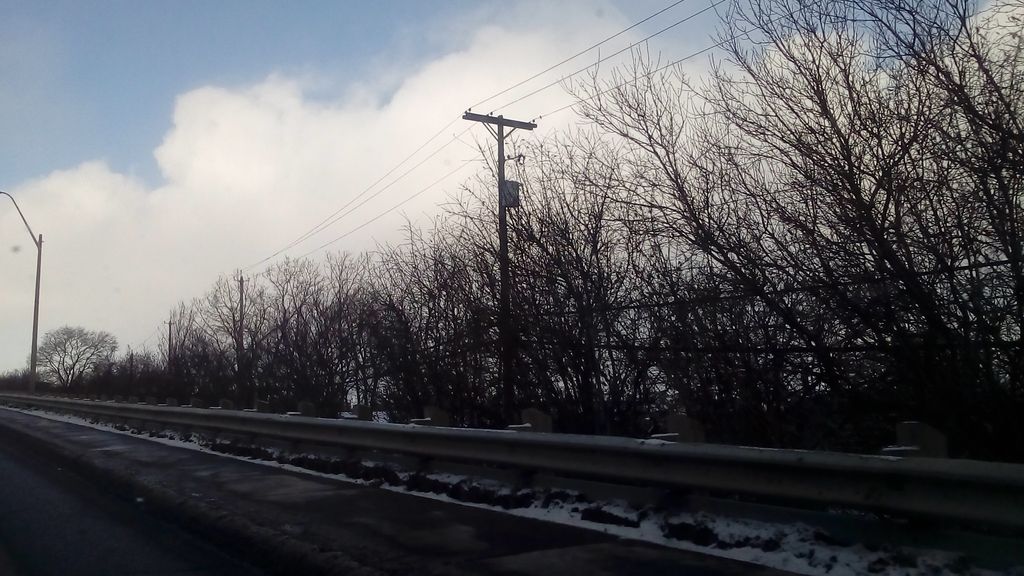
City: ottawa-gatineau